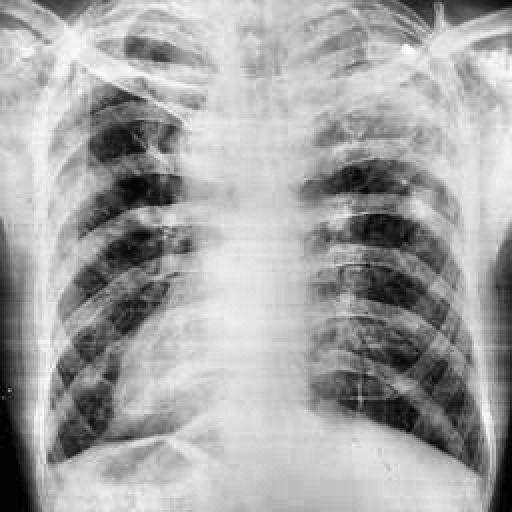
Finding: TUBERCULOSIS